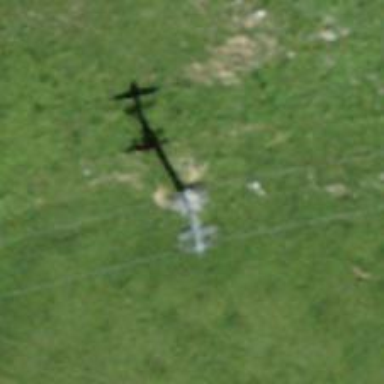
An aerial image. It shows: Pylon for aerialway.